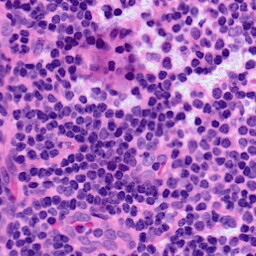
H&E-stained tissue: LymphNode